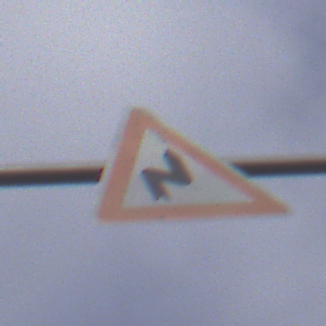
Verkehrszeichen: DoppelkurveRechts
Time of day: MorningAfternoon
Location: Outdoor (Suburban)
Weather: PartlyCloudy
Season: NotSpecified
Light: Natural